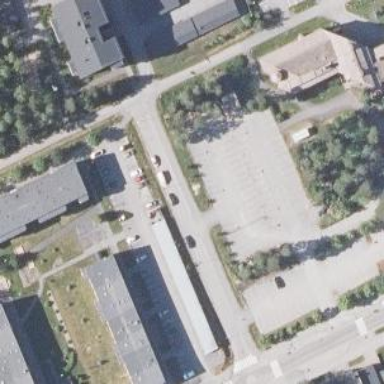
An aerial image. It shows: Parking area.